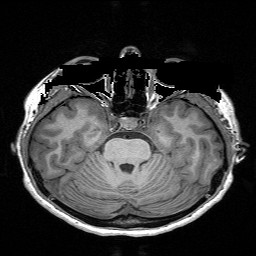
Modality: T1w
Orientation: coronal